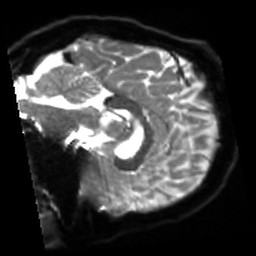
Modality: sbref
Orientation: sagittal
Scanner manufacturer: siemens
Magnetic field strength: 3 T
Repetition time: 4 s
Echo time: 0.0594 s